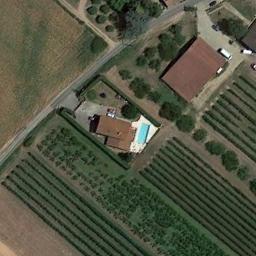
Label: residential